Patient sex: F
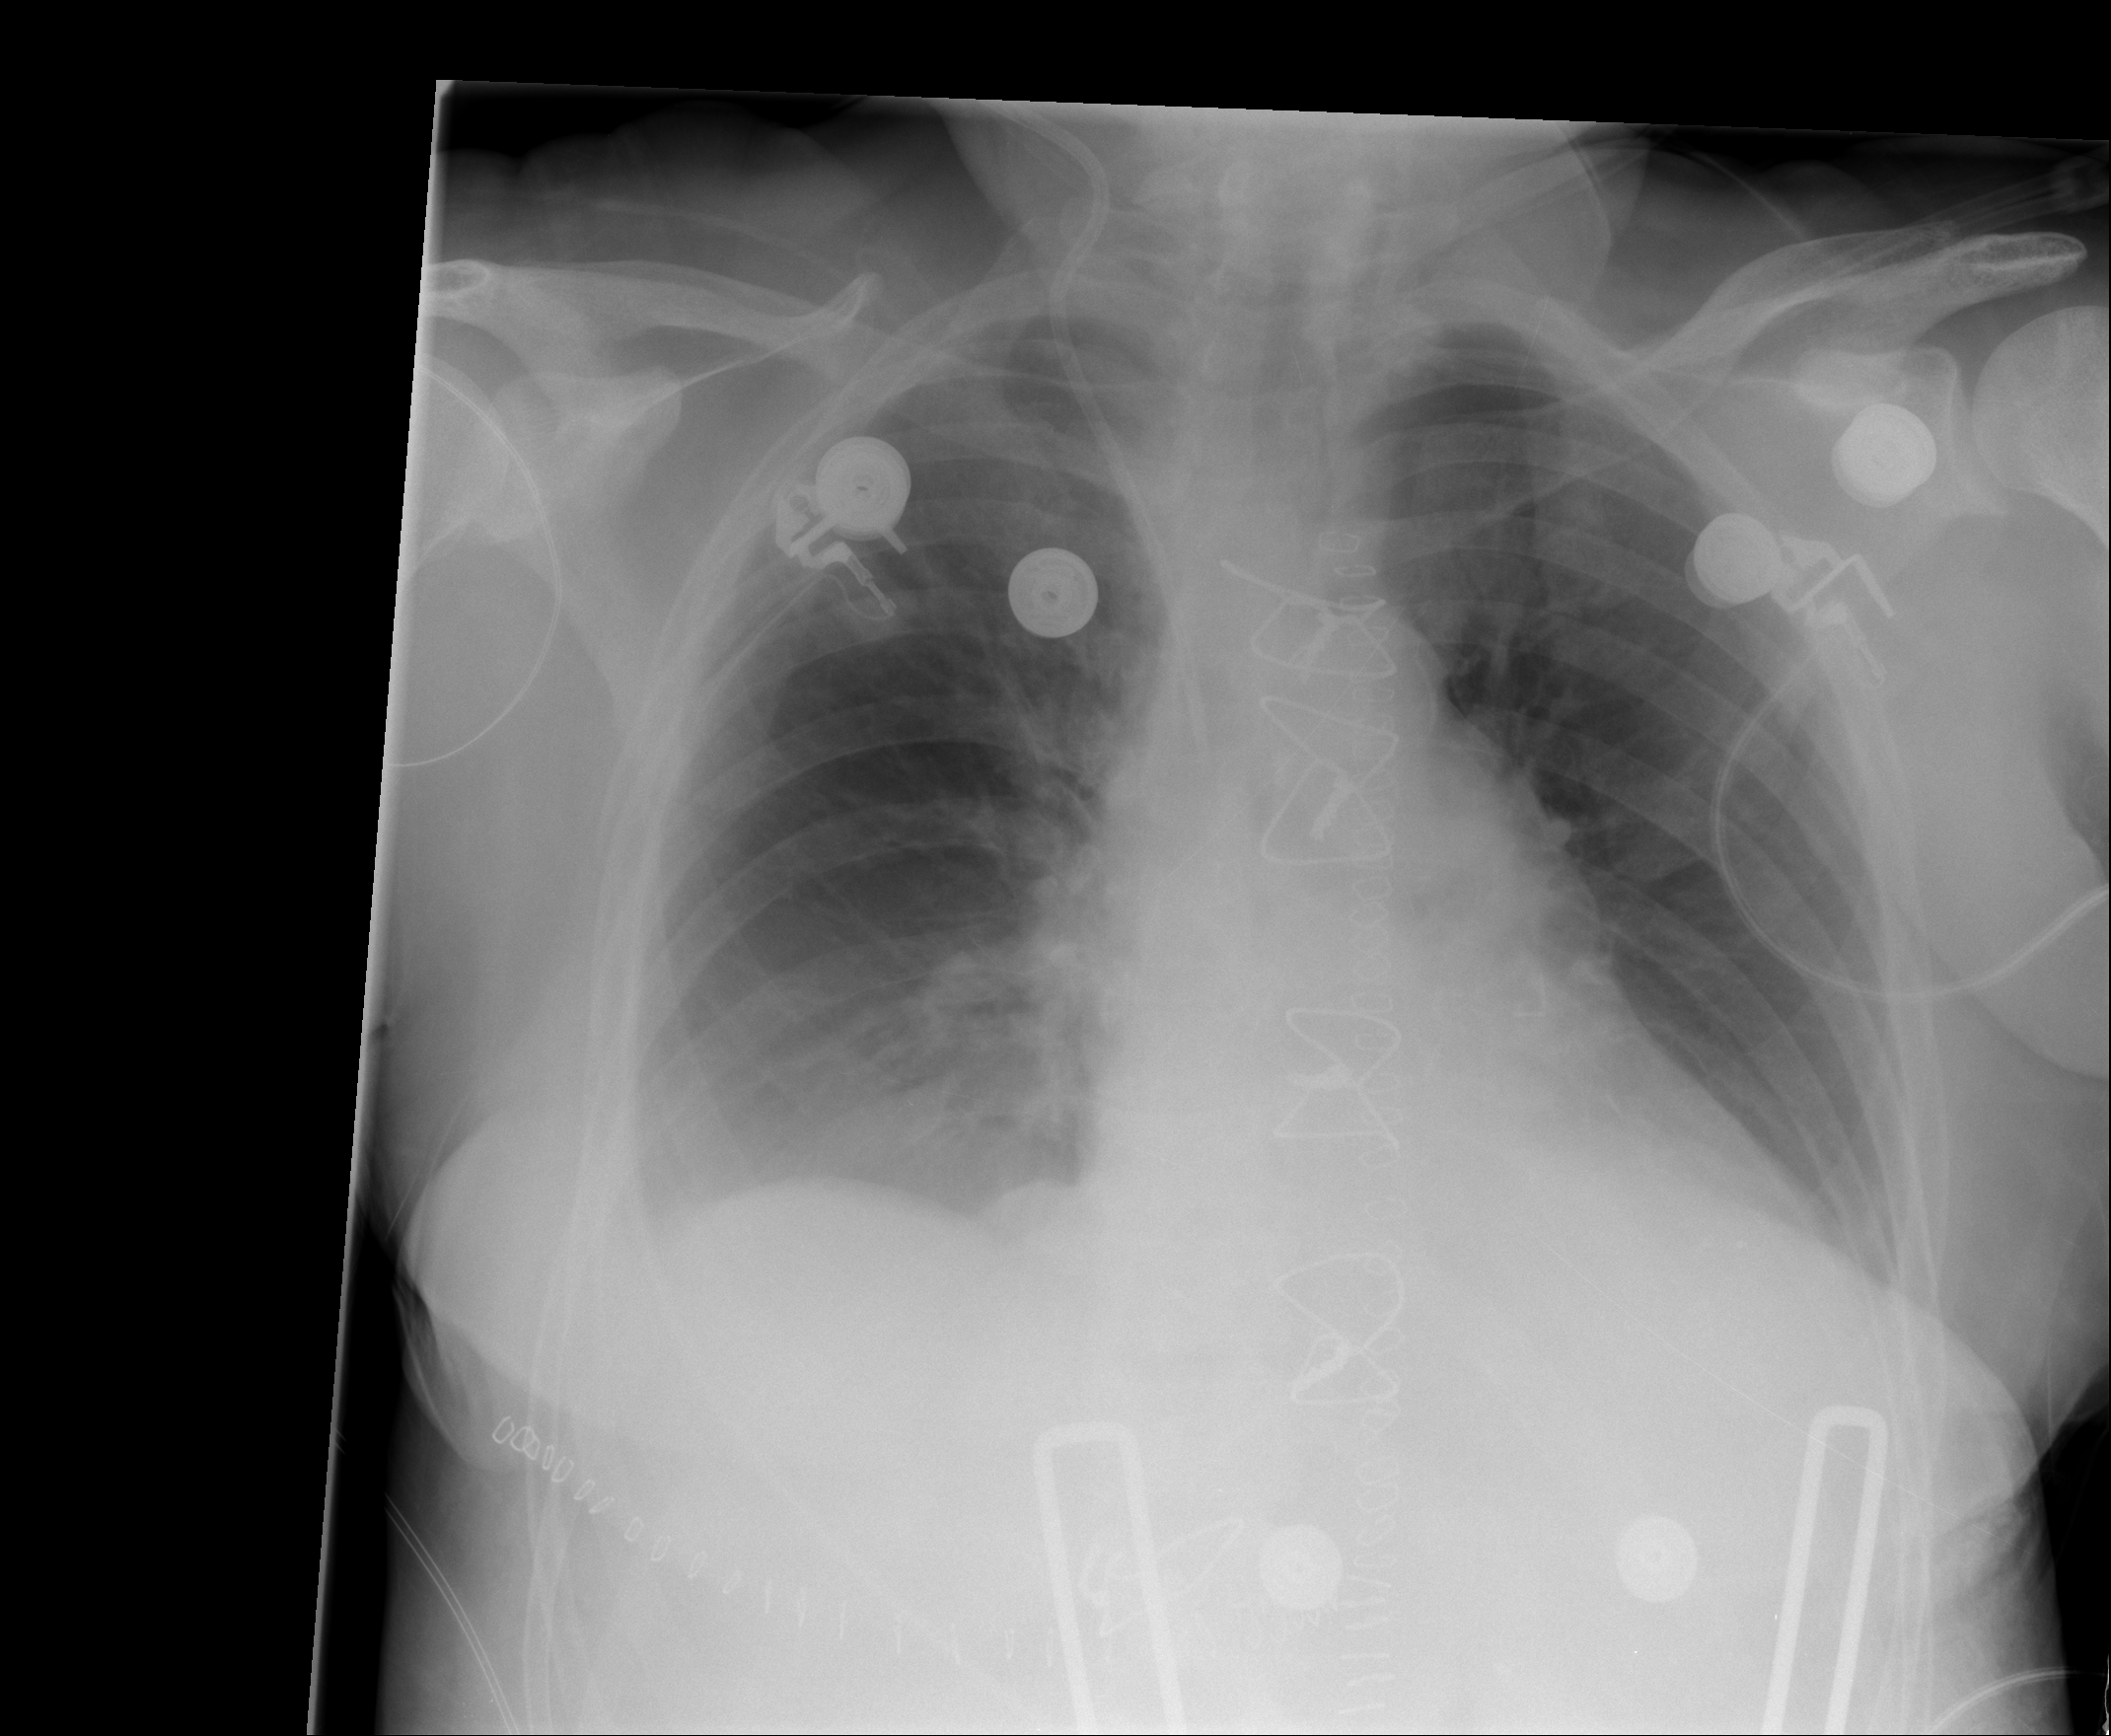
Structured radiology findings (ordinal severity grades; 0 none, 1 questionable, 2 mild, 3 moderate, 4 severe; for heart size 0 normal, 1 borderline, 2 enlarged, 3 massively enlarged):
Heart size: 2
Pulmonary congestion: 1
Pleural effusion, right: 2
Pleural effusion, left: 1
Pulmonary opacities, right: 0
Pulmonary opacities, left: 0
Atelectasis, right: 2
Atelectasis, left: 1